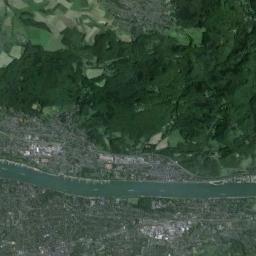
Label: river